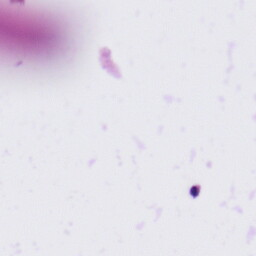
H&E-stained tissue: Tonsil